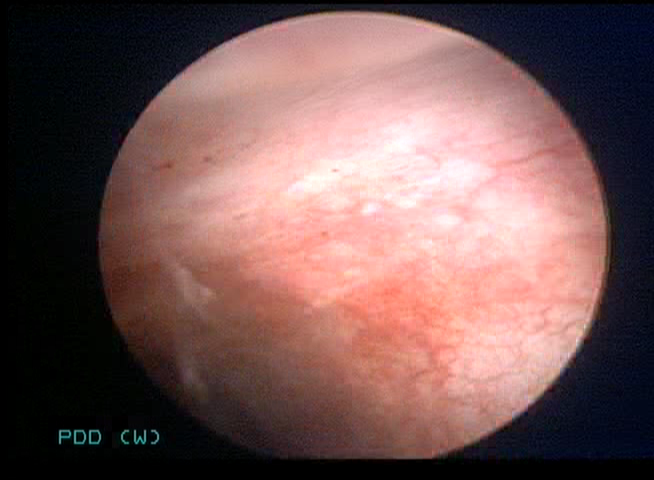
Modality: WLC
Class: Normal mucosa
Bladder cancer association: No